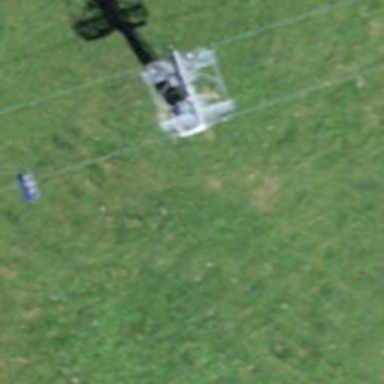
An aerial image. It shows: Pylon used for aerialway.